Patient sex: F
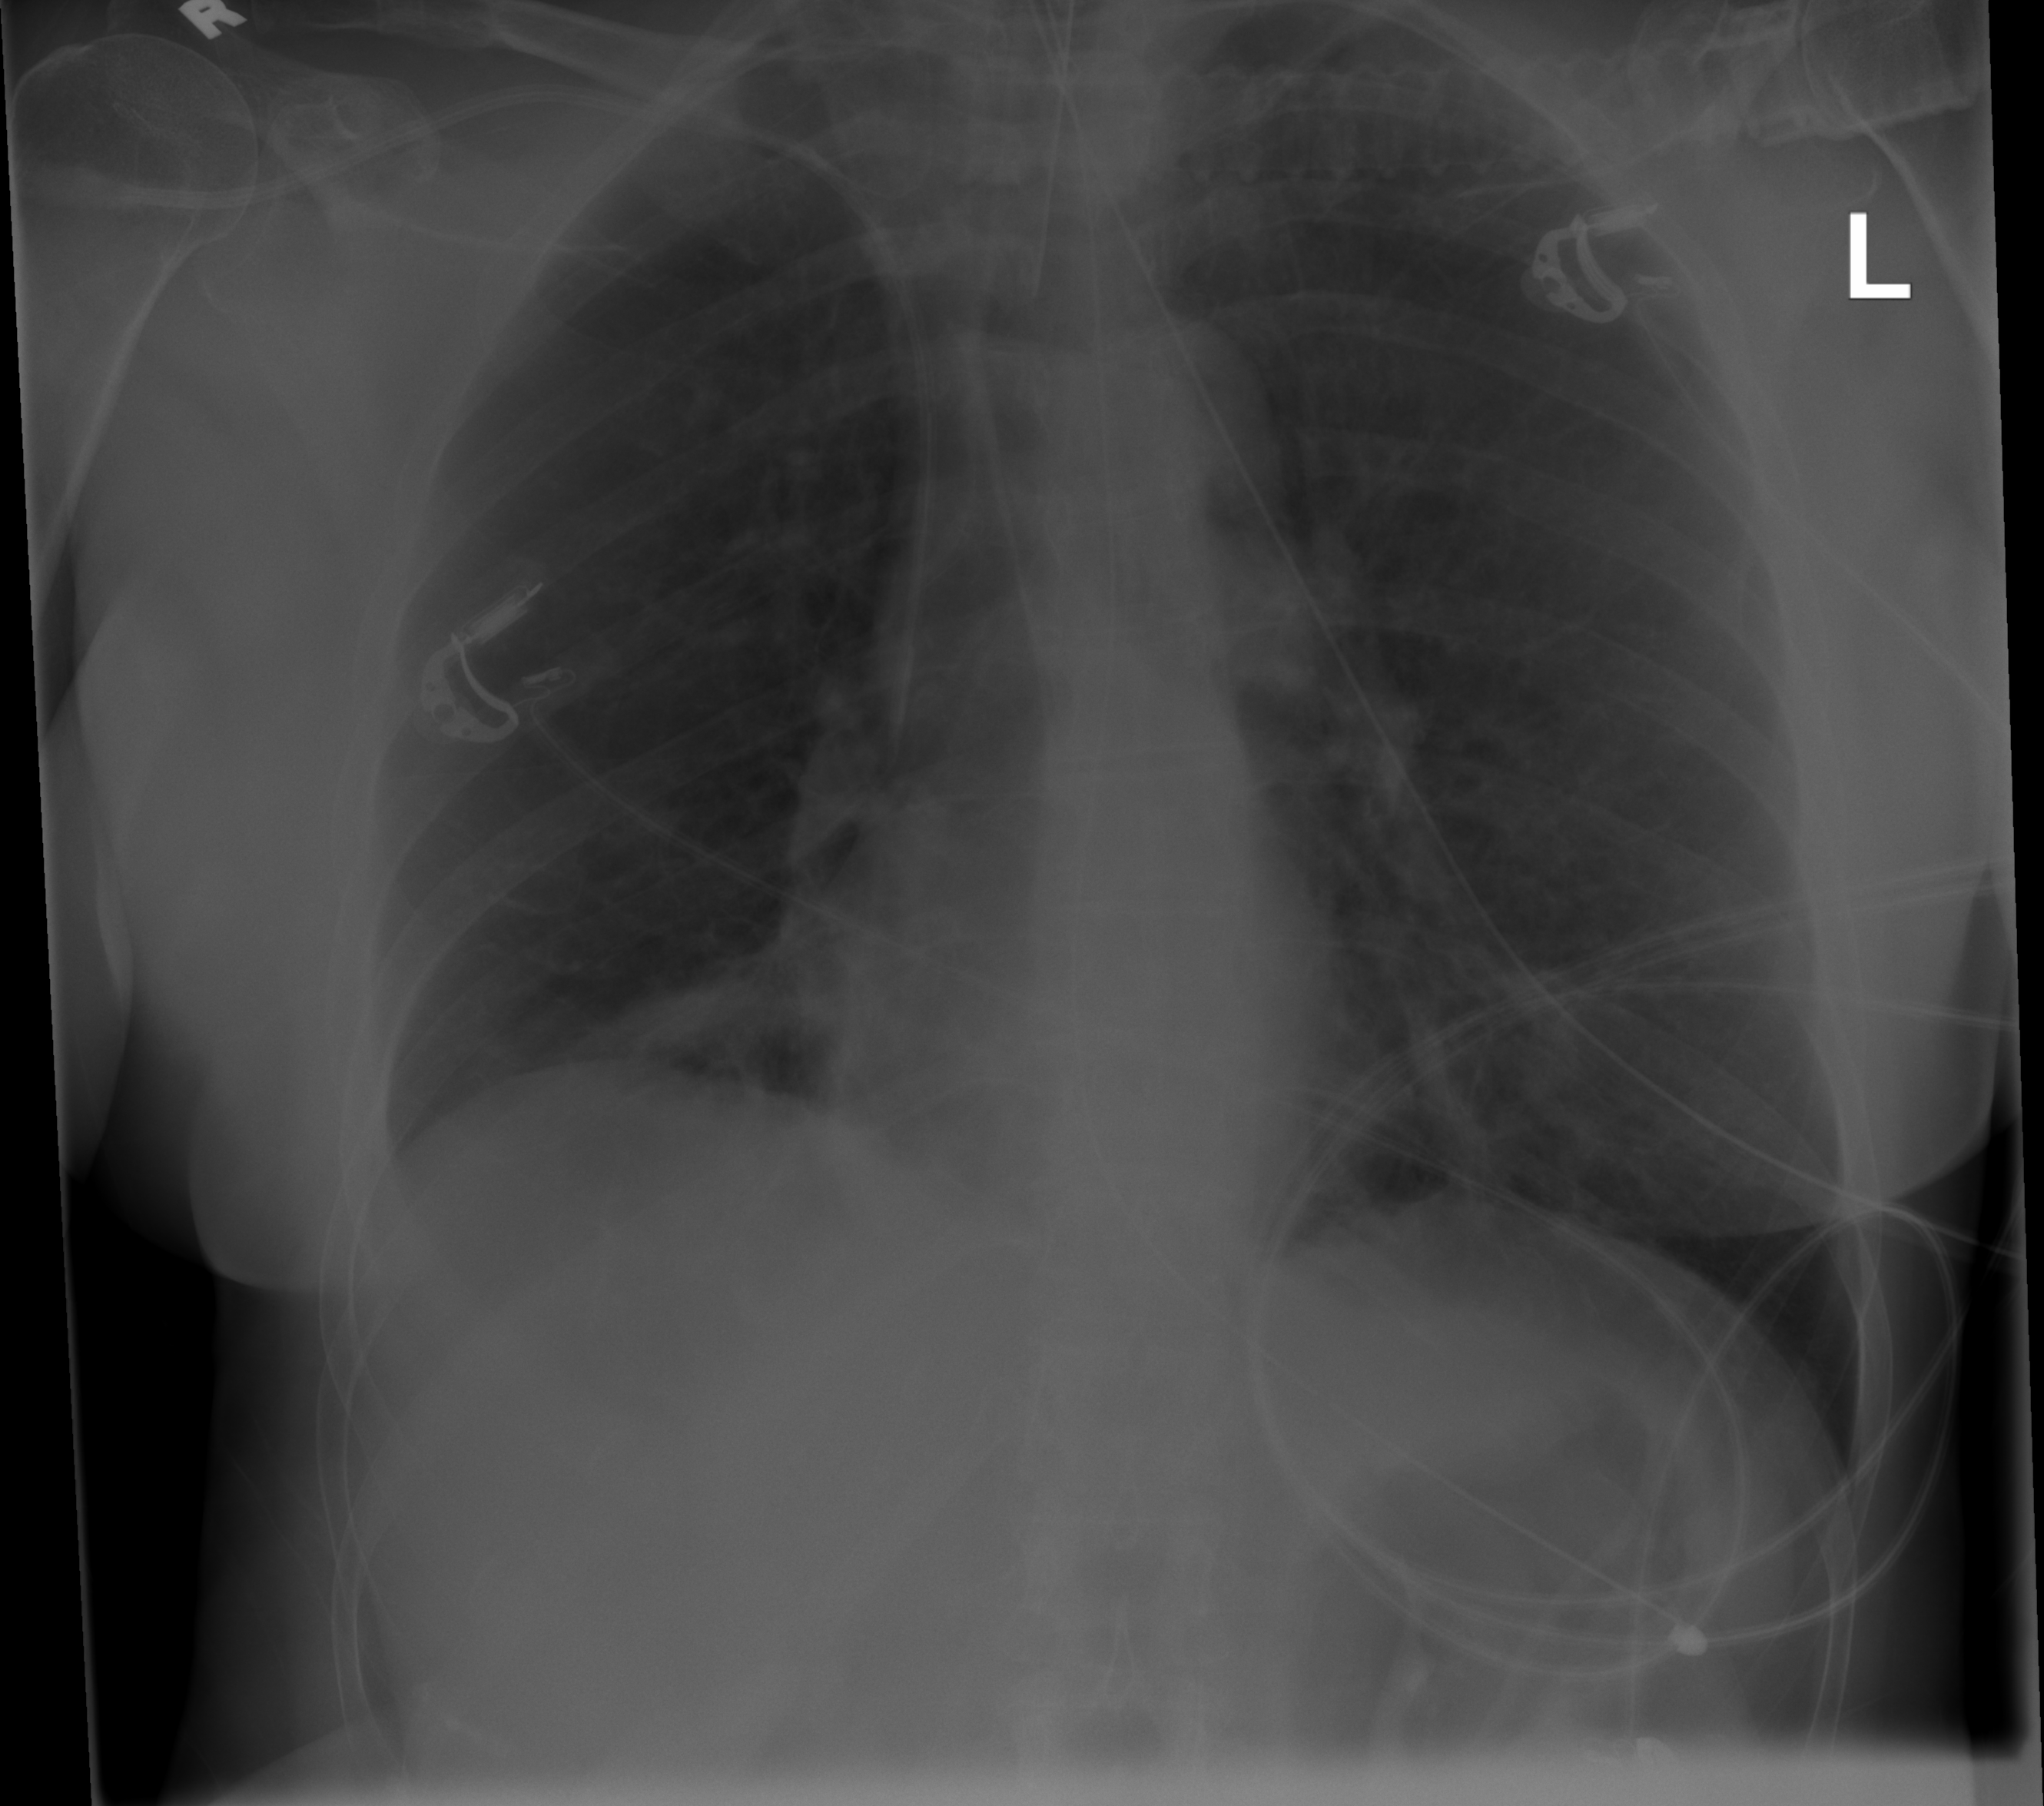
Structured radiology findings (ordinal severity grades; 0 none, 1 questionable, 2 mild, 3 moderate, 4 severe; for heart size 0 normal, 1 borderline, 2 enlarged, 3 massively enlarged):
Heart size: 0
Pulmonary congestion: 0
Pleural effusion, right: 0
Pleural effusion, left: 0
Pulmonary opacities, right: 0
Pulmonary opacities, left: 0
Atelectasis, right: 2
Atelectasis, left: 2